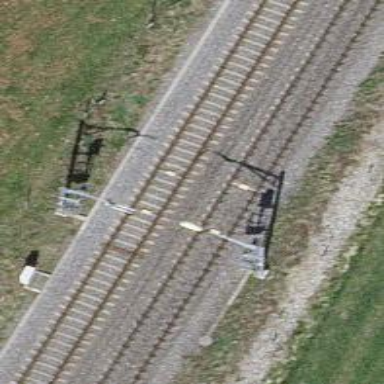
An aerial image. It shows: Railway signal.